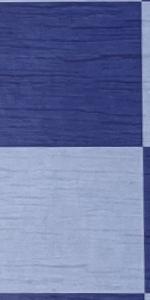
Label: Empty